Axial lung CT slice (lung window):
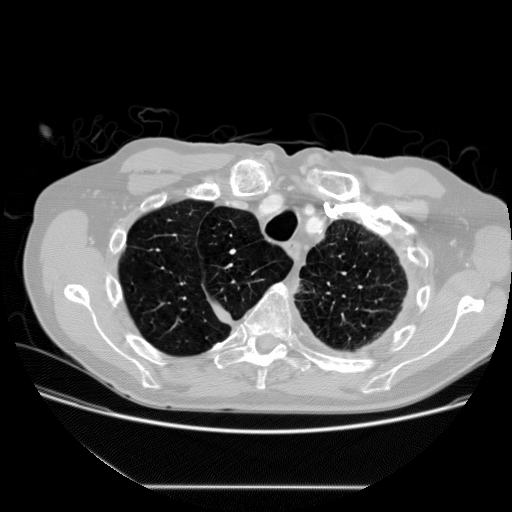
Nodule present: no